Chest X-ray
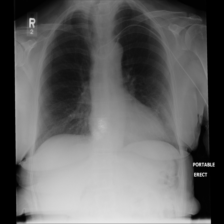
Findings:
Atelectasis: negative
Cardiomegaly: negative
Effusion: negative
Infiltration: negative
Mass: negative
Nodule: negative
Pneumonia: negative
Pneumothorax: negative
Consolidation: negative
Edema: negative
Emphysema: negative
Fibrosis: negative
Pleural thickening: negative
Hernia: negative